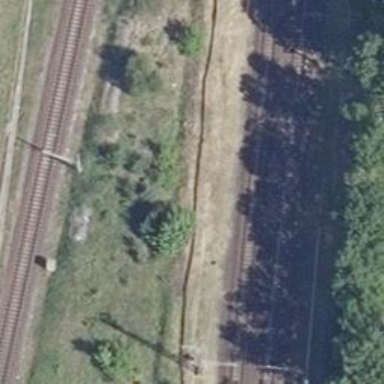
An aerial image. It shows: Railway signal.